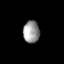
Tissue: lung
Cell type: Others
Senescence score: 0.2288
Nuclear area (px): 354
Mean DAPI intensity: 153.387